Question: What are the implications of VMDebug.startGC in a traceview file
The <URL> says:
'''
/*
* Fake method, inserted into dmtrace output when the garbage collector
* runs. Not actually called.
*/
private static void startGC() {}
'''
But in my traceview I see something like this:

Mousing over the brown squares indicates that they are VMDebug.startGC() methods with each method taking roughly 17 real ms. The green squares are BitmapFactory.nativeDecodeAssetFunctions, they each take about 26 real millseconds. In this segment of code I am loading bitmaps for import as openGL textures.
What is the startGC() function?
I have a belief based on the function name and observing when its called that its somehow related to garbage collection, but the documentation contradicts me.
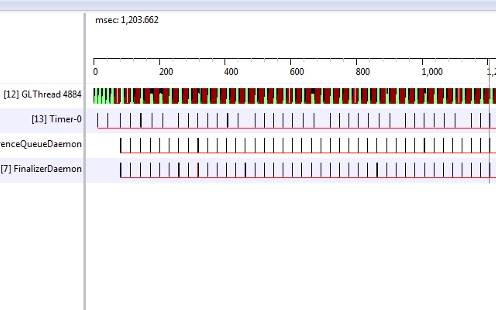
Answer: You have copied and pasted doc description for 'startClassPrep()' method wich is below 'startGC()' in the sources.
Real description is:
'''
/*
* Fake method, inserted into dmtrace output when the garbage collector
* runs. Not actually called.
*/
private static void startGC() {}
'''
It looks that the method is used only for debug purpose while running traceview.